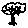
Label: tree